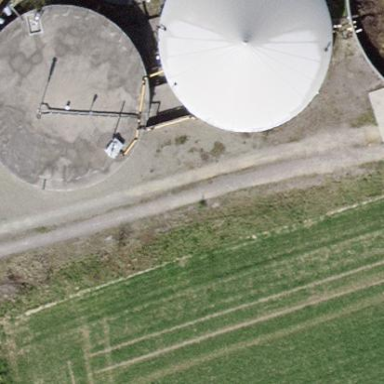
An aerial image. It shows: Silo.